【题型】解答题　【知识点】立体几何　【难度】easy
（2023·上海·高考真题）在直四棱柱 $ABCD-A_1B_1C_1D_1$ 中，$AB//CD$，$AB \perp AD$，$AB=2$，$AD=3$，$DC=4$.

(1)求证：$A_1B // $ 平面 $DCC_1D_1$；

(2)若四棱柱 $ABCD-A_1B_1C_1D_1$ 体积为 36，求二面角 $A_1-BD-A$ 大小．
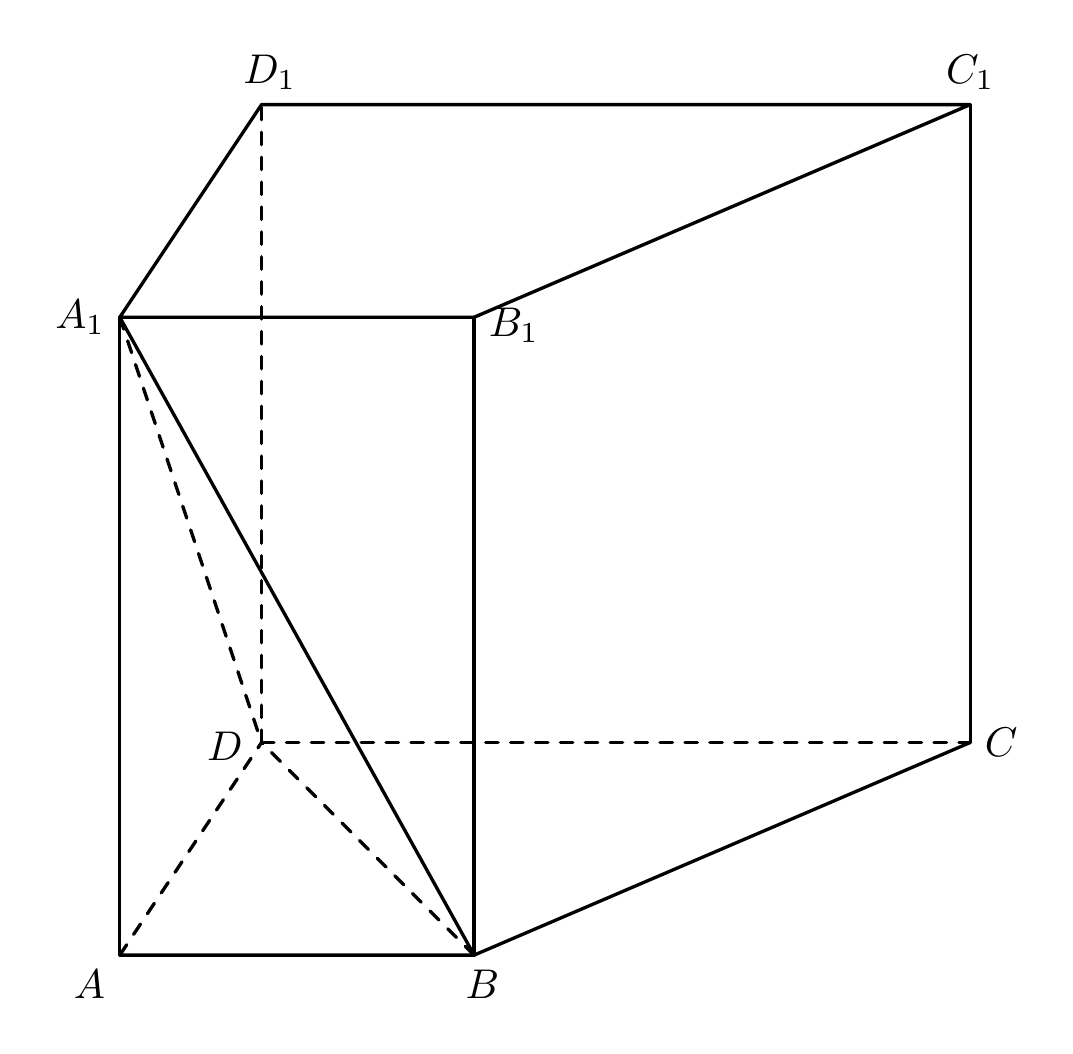
【解答】
【答案】(1)证明见解析

(2)$\arctan\dfrac{2\sqrt{13}}{3}$

【知识点】锥体体积的有关计算、证明线面平行、证明面面平行、求二面角

【分析】（1）利用直四棱柱的性质及线面平行的判定定理，可证平面 $ABB_1A_1 // $ 平面 $DCC_1D_1$，再由面面平行的性质定理，即可得证；

（2）先根据棱柱的体积公式求得 $AA_1$，再利用二面角的定义，求解即可．

【详解】（1）由题意知，$AA_1 // DD_1$，

因为 $AA_1 \not\subset$ 平面 $DCC_1D_1$，$DD_1 \subset$ 平面 $DCC_1D_1$，

所以 $AA_1 // $ 平面 $DCC_1D_1$，

因为 $AB // DC$，且 $AB \not\subset$ 平面 $DCC_1D_1$，$DC \subset$ 平面 $DCC_1D_1$，

所以 $AB // $ 平面 $DCC_1D_1$，

又 $AA_1 \cap AB = A$，$AA_1$、$AB \subset$ 平面 $ABB_1A_1$，

所以平面 $ABB_1A_1 // $ 平面 $DCC_1D_1$，

因为 $A_1B \subset$ 平面 $ABB_1A_1$，

所以 $A_1B // $ 平面 $DCC_1D_1$.

（2）由题意知，底面 $ABCD$ 为直角梯形，

所以梯形 $ABCD$ 的面积 $S = \dfrac{(2+4)\times 3}{2} = 9$，

因为四棱柱 $ABCD-A_1B_1C_1D_1$ 的体积为 36，

所以 $AA_1 = \dfrac{36}{S} = 4$，

过 $A$ 作 $AE \perp BD$ 于 $E$，连接 $A_1E$，

因为 $AA_1 \perp$ 平面 $ABCD$，且 $BD \subset$ 平面 $ABCD$，

所以 $AA_1 \perp BD$，

又 $AA_1 \cap AE = A$，$AA_1$、$AE \subset$ 平面 $AA_1E$，

所以 $BD \perp$ 平面 $AA_1E$，

因为 $A_1E \subset$ 平面 $AA_1E$，所以 $BD \perp A_1E$，

所以 $\angle A_1EA$ 即为二面角 $A_1-BD-A$ 的平面角，

在 Rt $\triangle ABD$ 中，$AE \cdot BD = AB \cdot AD$，

所以 $AE = \dfrac{AB \cdot AD}{BD} = \dfrac{2 \times 3}{\sqrt{2^2 + 3^2}} = \dfrac{6\sqrt{13}}{13}$，

所以 $\tan \angle A_1EA = \dfrac{AA_1}{AE} = \dfrac{4}{\dfrac{6\sqrt{13}}{13}} = \dfrac{2\sqrt{13}}{3}$，即 $\angle A_1EA = \arctan\dfrac{2\sqrt{13}}{3}$，

故二面角 $A_1-BD-A$ 的大小为 $\arctan\dfrac{2\sqrt{13}}{3}$.

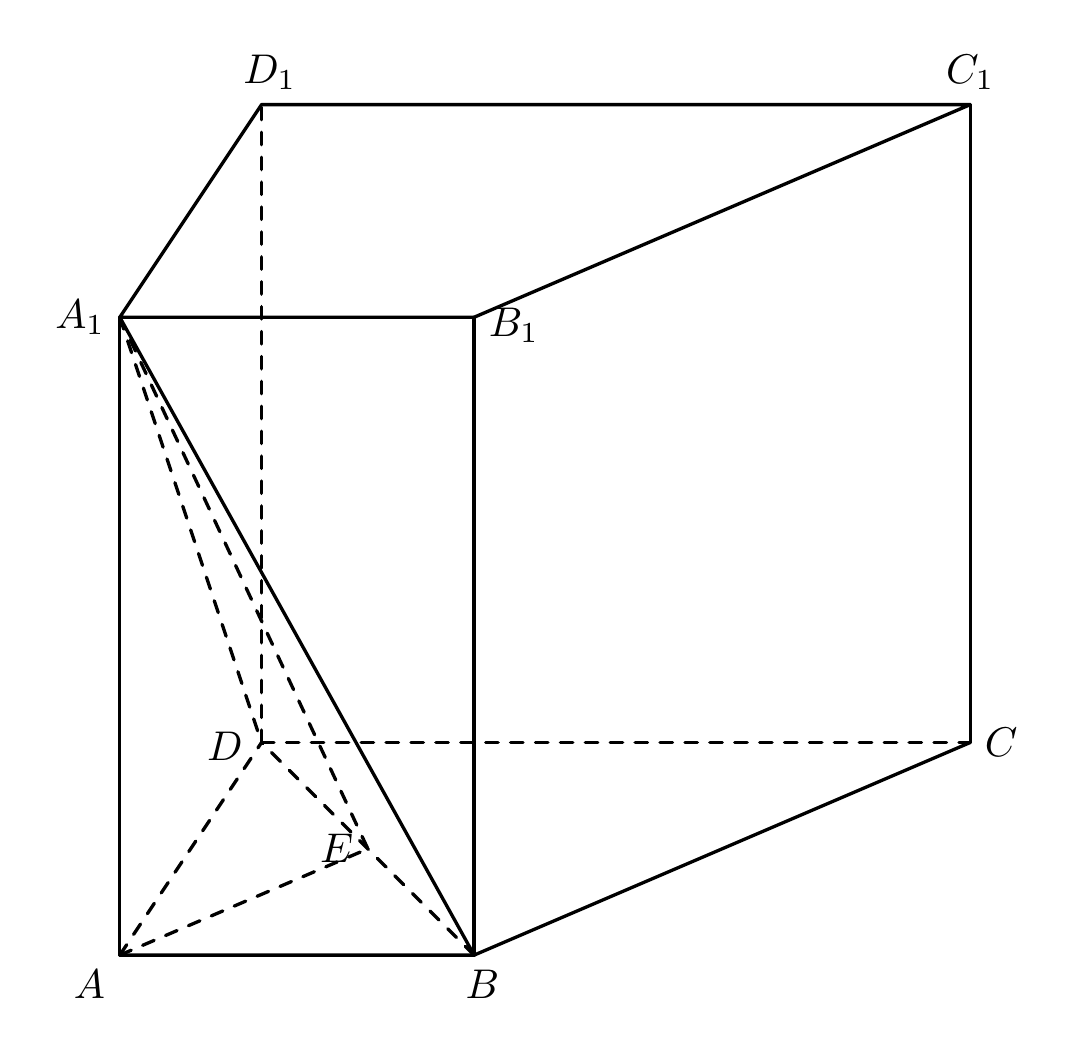